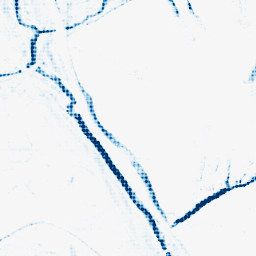
Category: morphological
Decomposition family: morphological_rect
Decomposition parameters: operation: closing
width: 10
height: 5
Upsampling method: sinc_blackman
Upsampling parameters: scale: 4
kernel_size: 4
Upsampling scale: 4